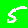
Digit: 5